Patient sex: M
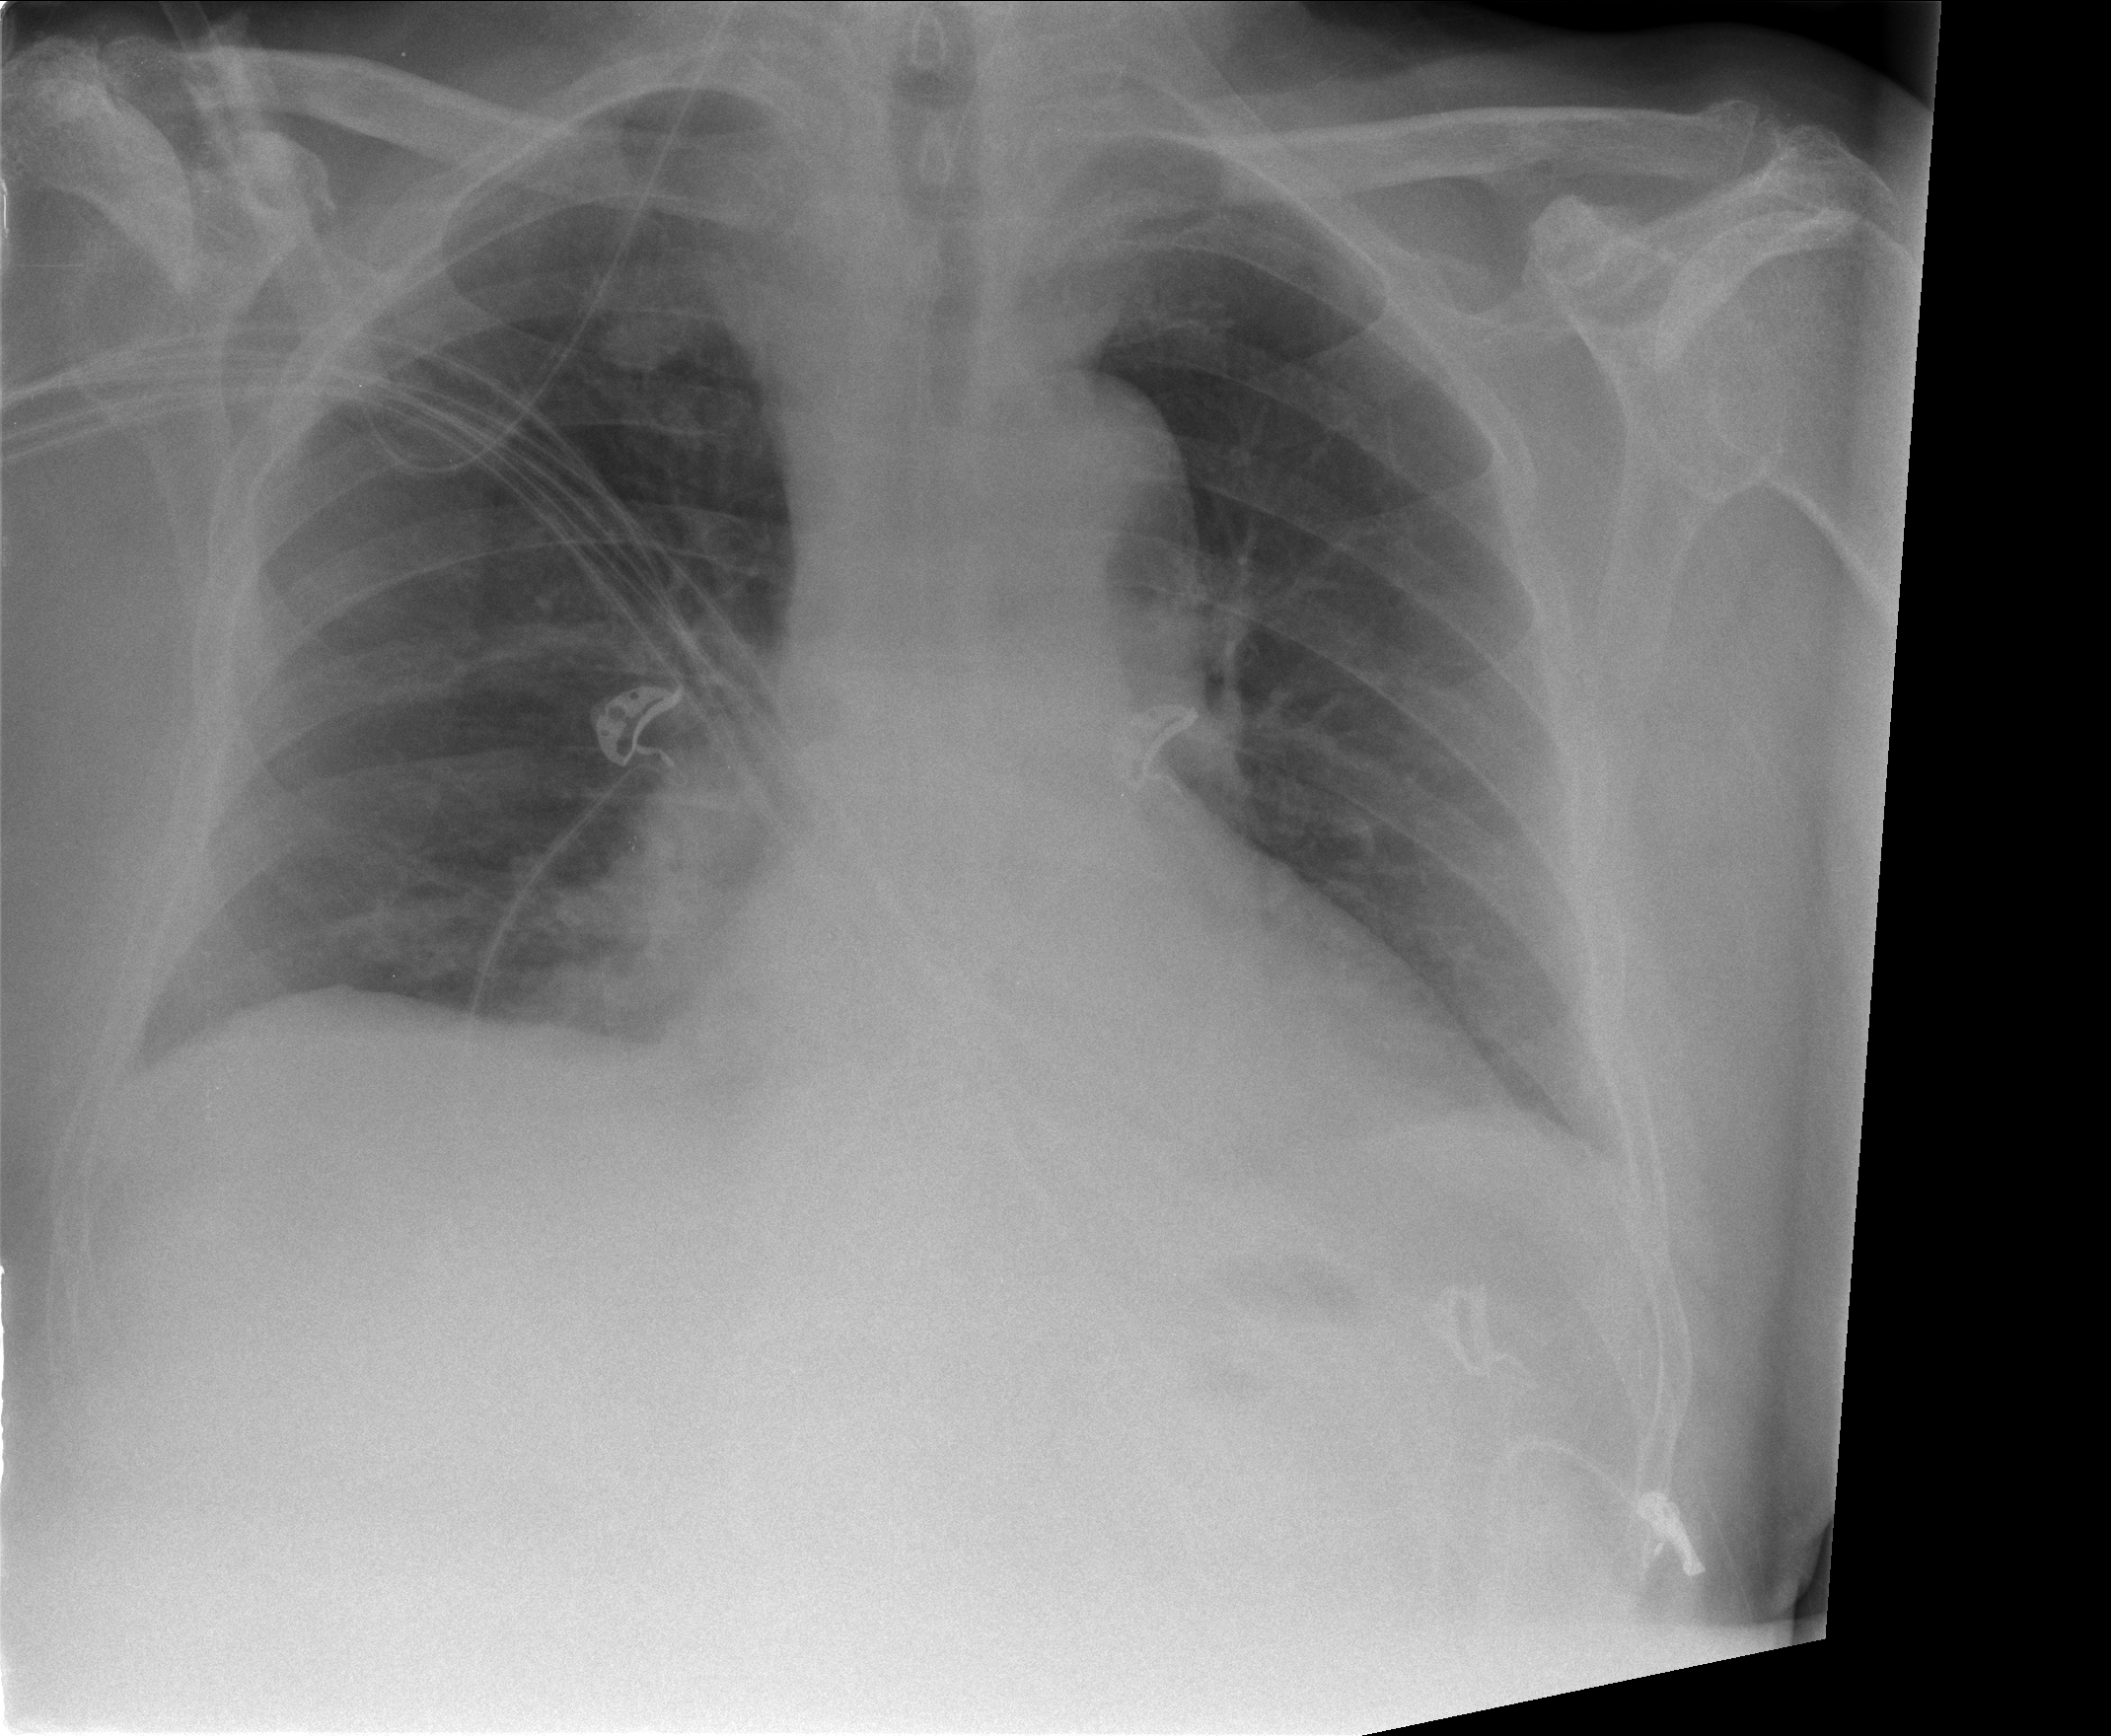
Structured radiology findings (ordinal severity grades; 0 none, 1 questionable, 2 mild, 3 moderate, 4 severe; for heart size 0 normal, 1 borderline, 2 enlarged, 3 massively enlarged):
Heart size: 0
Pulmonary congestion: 0
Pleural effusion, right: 0
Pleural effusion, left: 0
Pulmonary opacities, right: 1
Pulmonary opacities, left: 0
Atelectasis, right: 0
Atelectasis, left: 0